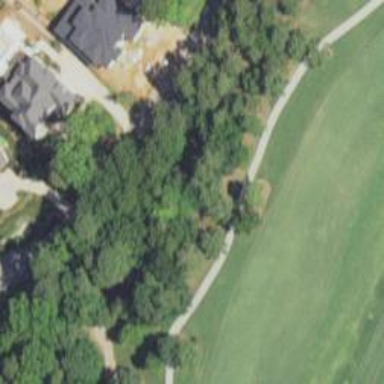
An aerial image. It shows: Path for both road and golf.